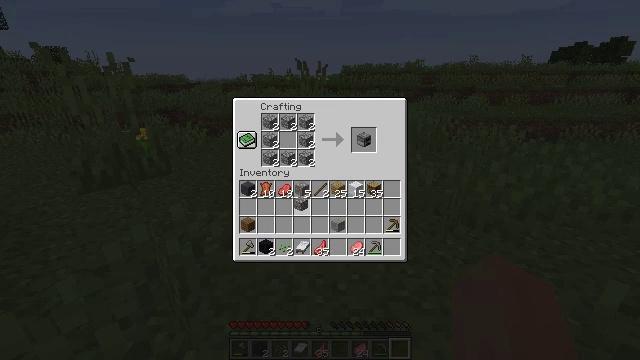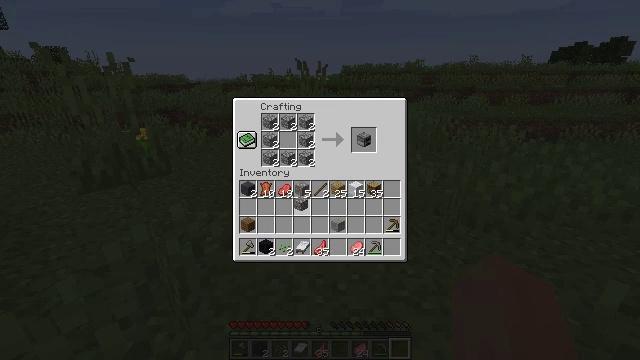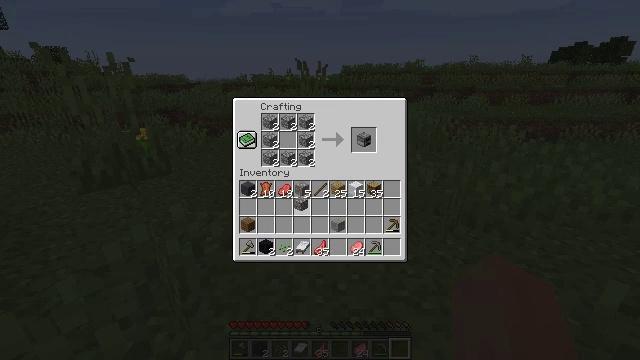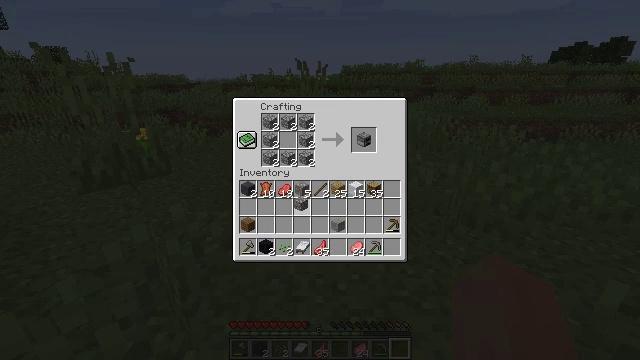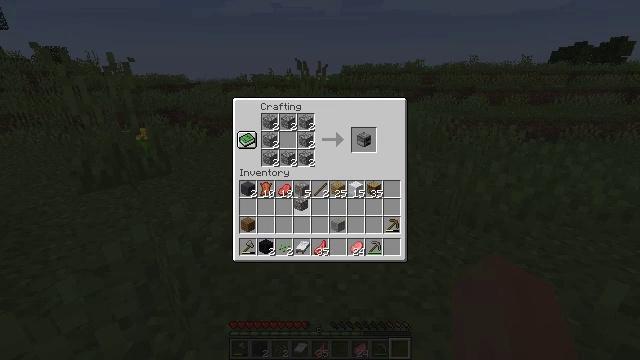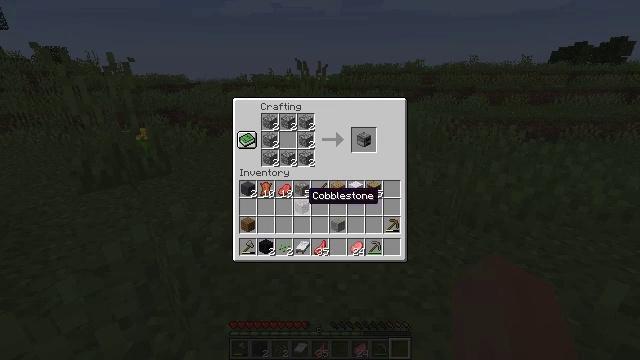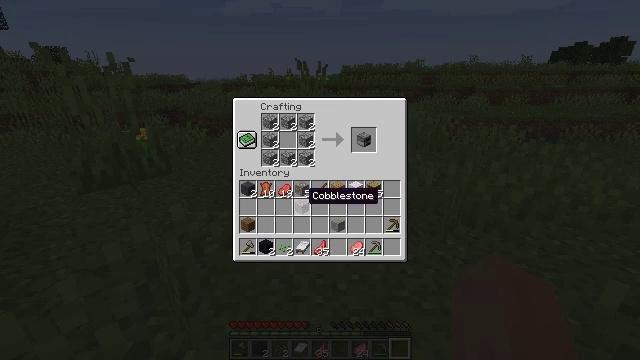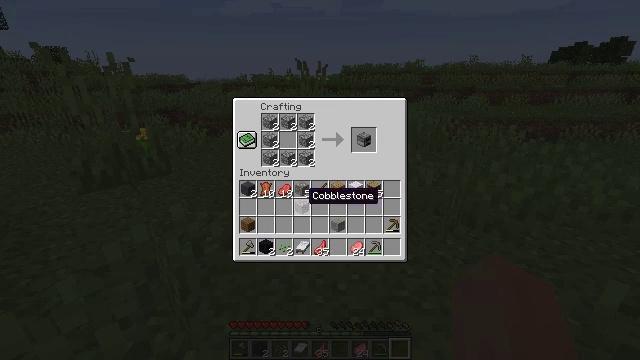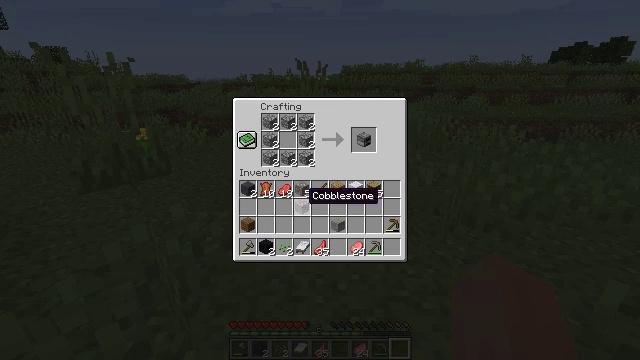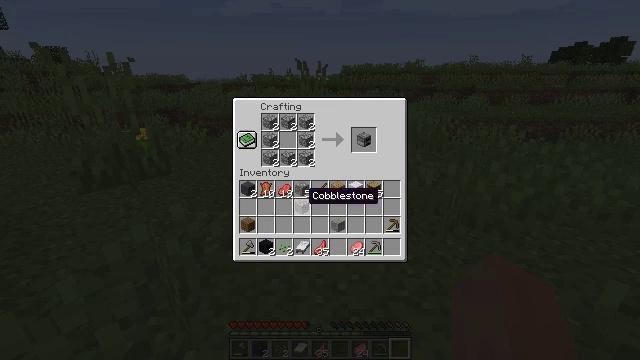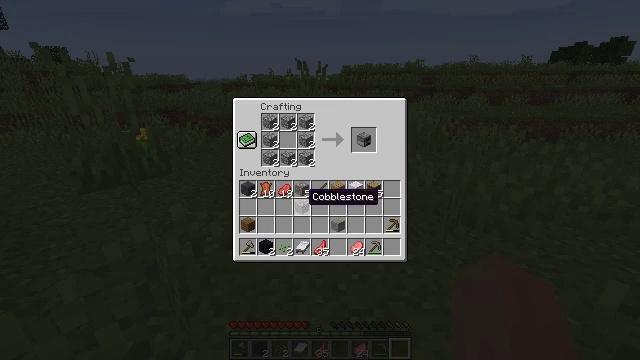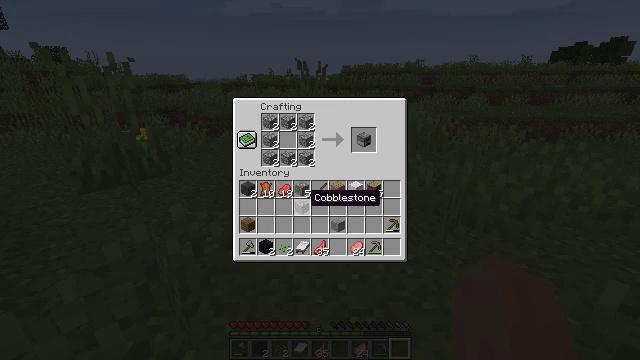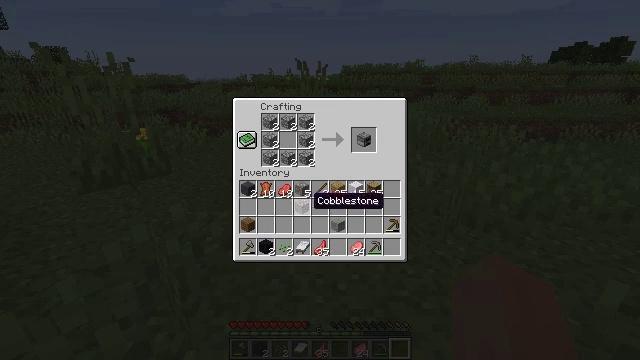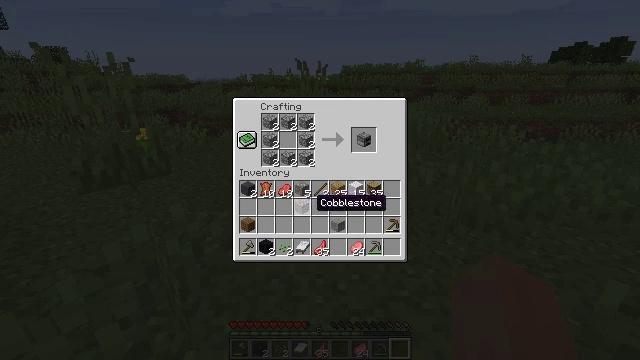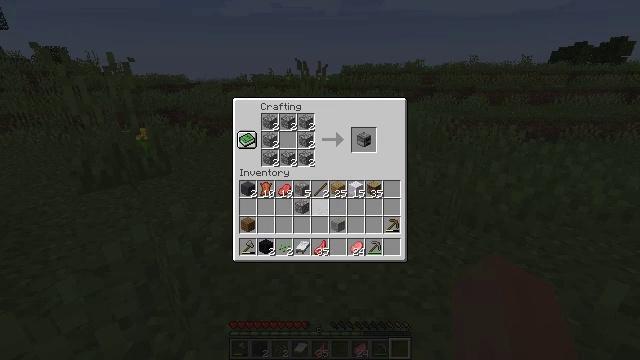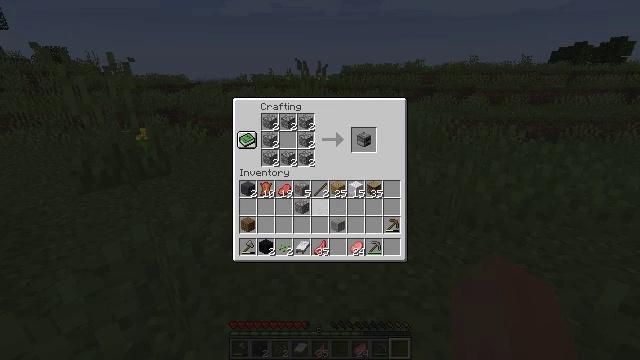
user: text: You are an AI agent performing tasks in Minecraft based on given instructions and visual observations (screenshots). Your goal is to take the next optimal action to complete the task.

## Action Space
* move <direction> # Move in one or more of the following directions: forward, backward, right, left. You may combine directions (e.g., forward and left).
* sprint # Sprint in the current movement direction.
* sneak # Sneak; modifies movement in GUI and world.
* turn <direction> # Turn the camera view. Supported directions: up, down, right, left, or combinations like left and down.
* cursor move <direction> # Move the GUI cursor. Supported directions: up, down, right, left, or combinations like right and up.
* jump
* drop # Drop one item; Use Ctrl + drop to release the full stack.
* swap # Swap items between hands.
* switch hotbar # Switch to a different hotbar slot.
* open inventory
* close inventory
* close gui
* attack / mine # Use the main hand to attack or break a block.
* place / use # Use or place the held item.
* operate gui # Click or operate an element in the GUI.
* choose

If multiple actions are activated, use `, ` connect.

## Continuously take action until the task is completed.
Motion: motion action
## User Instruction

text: Craft a furnace.
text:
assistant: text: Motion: operate gui
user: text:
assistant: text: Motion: operate gui
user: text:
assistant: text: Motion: operate gui
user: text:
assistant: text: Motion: operate gui
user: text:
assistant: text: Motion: no_op
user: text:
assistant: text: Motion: no_op
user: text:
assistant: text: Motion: no_op
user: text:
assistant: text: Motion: no_op
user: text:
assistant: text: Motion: no_op
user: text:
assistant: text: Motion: no_op
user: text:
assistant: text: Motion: no_op
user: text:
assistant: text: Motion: no_op
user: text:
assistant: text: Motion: no_op
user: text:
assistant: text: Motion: no_op
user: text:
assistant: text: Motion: no_op
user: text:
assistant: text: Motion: no_op
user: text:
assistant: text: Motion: no_op
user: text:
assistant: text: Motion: no_op
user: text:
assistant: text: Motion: no_op
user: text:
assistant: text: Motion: no_op
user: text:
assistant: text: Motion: no_op
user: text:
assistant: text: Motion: cursor move right
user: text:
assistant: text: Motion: cursor move right and up
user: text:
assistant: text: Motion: cursor move right and up
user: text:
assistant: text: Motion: cursor move up
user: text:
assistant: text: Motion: no_op
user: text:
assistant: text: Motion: no_op
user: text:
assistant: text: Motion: no_op
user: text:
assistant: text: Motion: sneak
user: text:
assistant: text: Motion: sneak